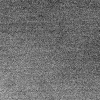
Atmospheric dust classification: dusty